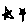
Label: star